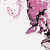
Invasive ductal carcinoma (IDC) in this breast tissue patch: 0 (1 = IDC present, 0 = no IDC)